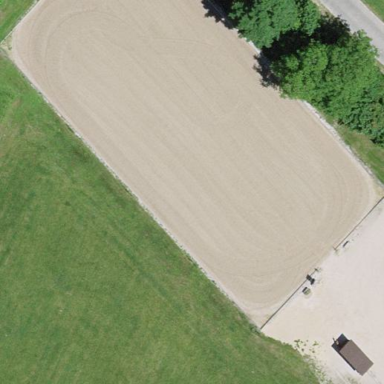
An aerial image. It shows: Equestrian pitch with sandy surface for leisure land.